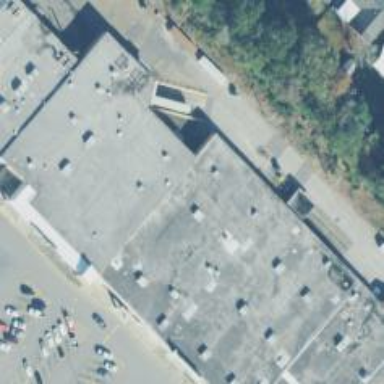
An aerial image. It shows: Retail building.